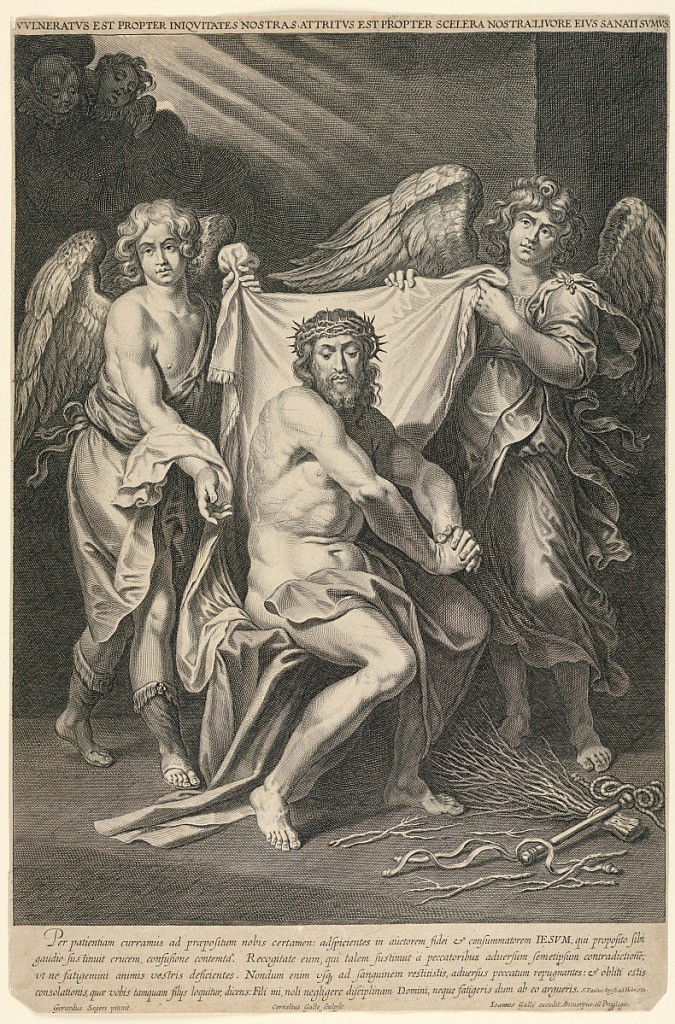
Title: Christ With the Instruments of the Flagillation Attended by Two Angels
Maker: Joannes Galle, Flemish, 1600 – 1676
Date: ca. 1650-1670
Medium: Engraving on paper
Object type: Print
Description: The nude Christ is shown seated, wearing the crown of thorns, while two angels hold up a sheet behind Him. On the ground are the symbols of the Passion. At top, a single line Latin inscription and at the bottom a four line Latin quotation from the book of Paul, chapter 12.